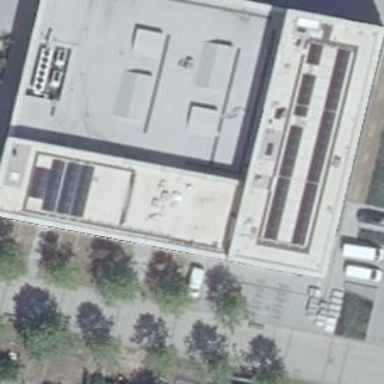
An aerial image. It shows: Flat-roofed university building.